Aerial crown-view tile of a tropical tree (Barro Colorado Island, Panama), acquired 20241014:
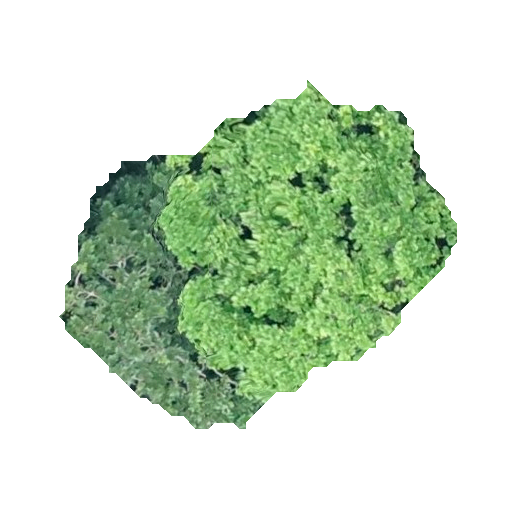
Species: Anacardium excelsum
GBIF accepted scientific name: Anacardium excelsum
Crown area: 135.461 m²